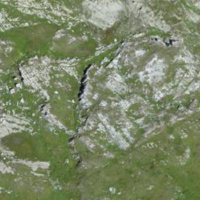
EUNIS habitat code: 26
Species observed at this site:
Marmota marmota